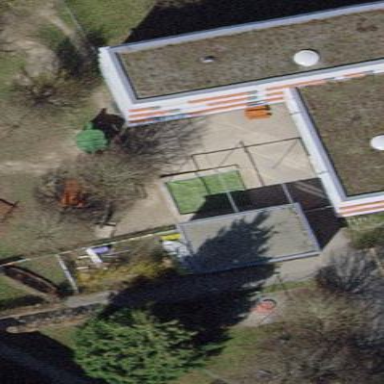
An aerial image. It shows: Kindergarten building.